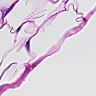
Metastatic tissue present: no